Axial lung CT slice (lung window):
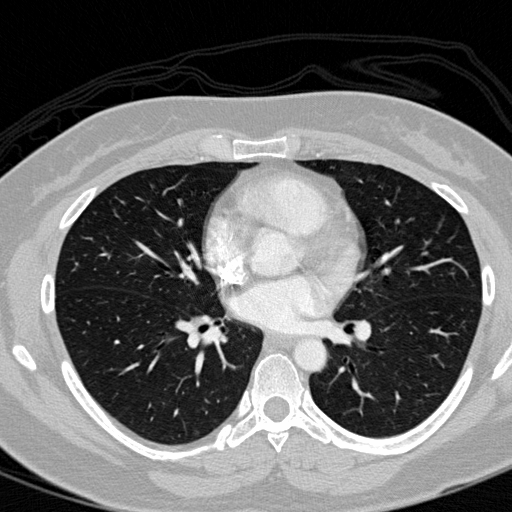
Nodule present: no